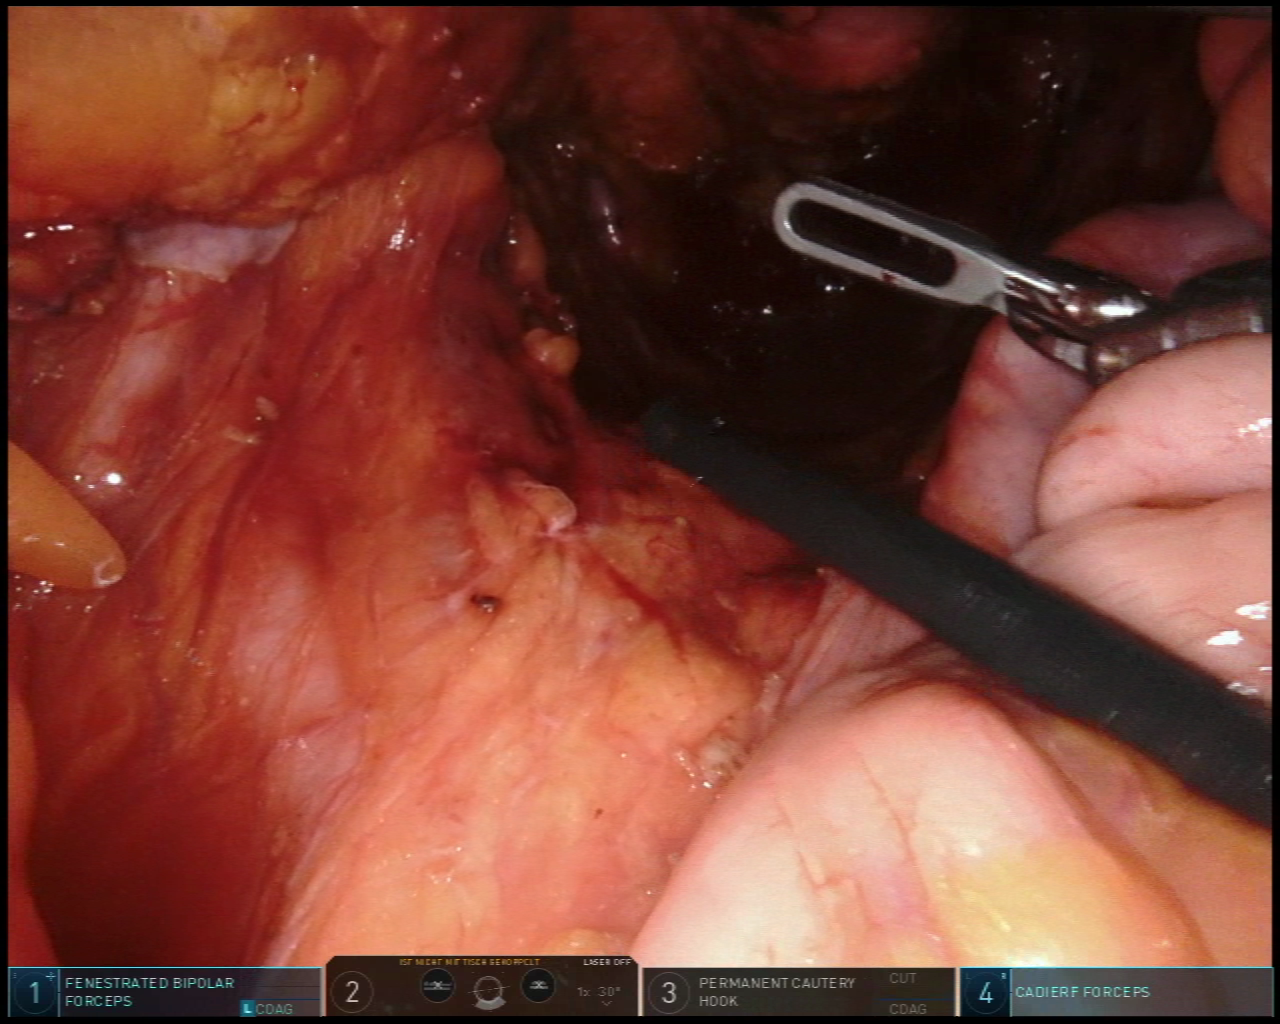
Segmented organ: ureter
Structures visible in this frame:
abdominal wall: yes
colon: no
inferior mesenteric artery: no
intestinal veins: no
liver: no
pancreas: no
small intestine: yes
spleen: no
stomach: no
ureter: yes
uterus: yes
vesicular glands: no